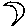
Label: moon